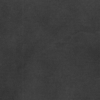
Label: dusty